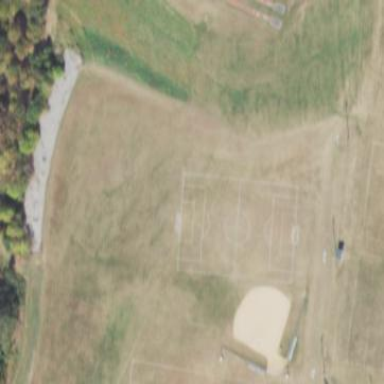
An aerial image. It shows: Soccer pitch for leisureland activities.